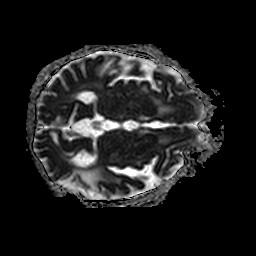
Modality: ADC
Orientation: axial
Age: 71
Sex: male
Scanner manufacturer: philips
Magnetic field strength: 1.5 T
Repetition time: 4.911 s
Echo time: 0.07794 s